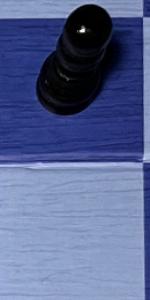
Label: Empty